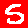
Digit: 5